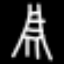
Label: The Eiffel Tower